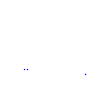
Particle: proton